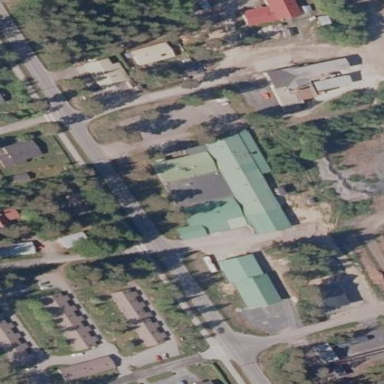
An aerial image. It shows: Industrial building.